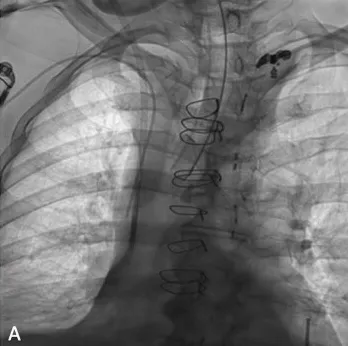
Thoracic duct embolization via percutaneous puncture of the thoracic duct. Fluoroscopic imaging showing the thoracic duct cannulated at its confluence with the left subclavian vein via a direct percutaneous access.
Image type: radiology (x_ray)